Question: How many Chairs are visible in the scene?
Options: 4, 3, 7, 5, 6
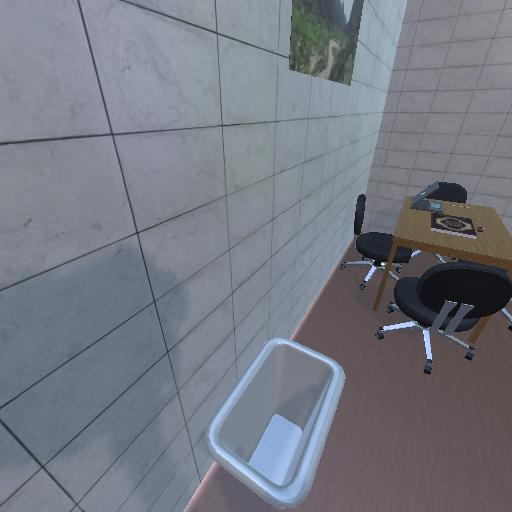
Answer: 4